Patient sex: F
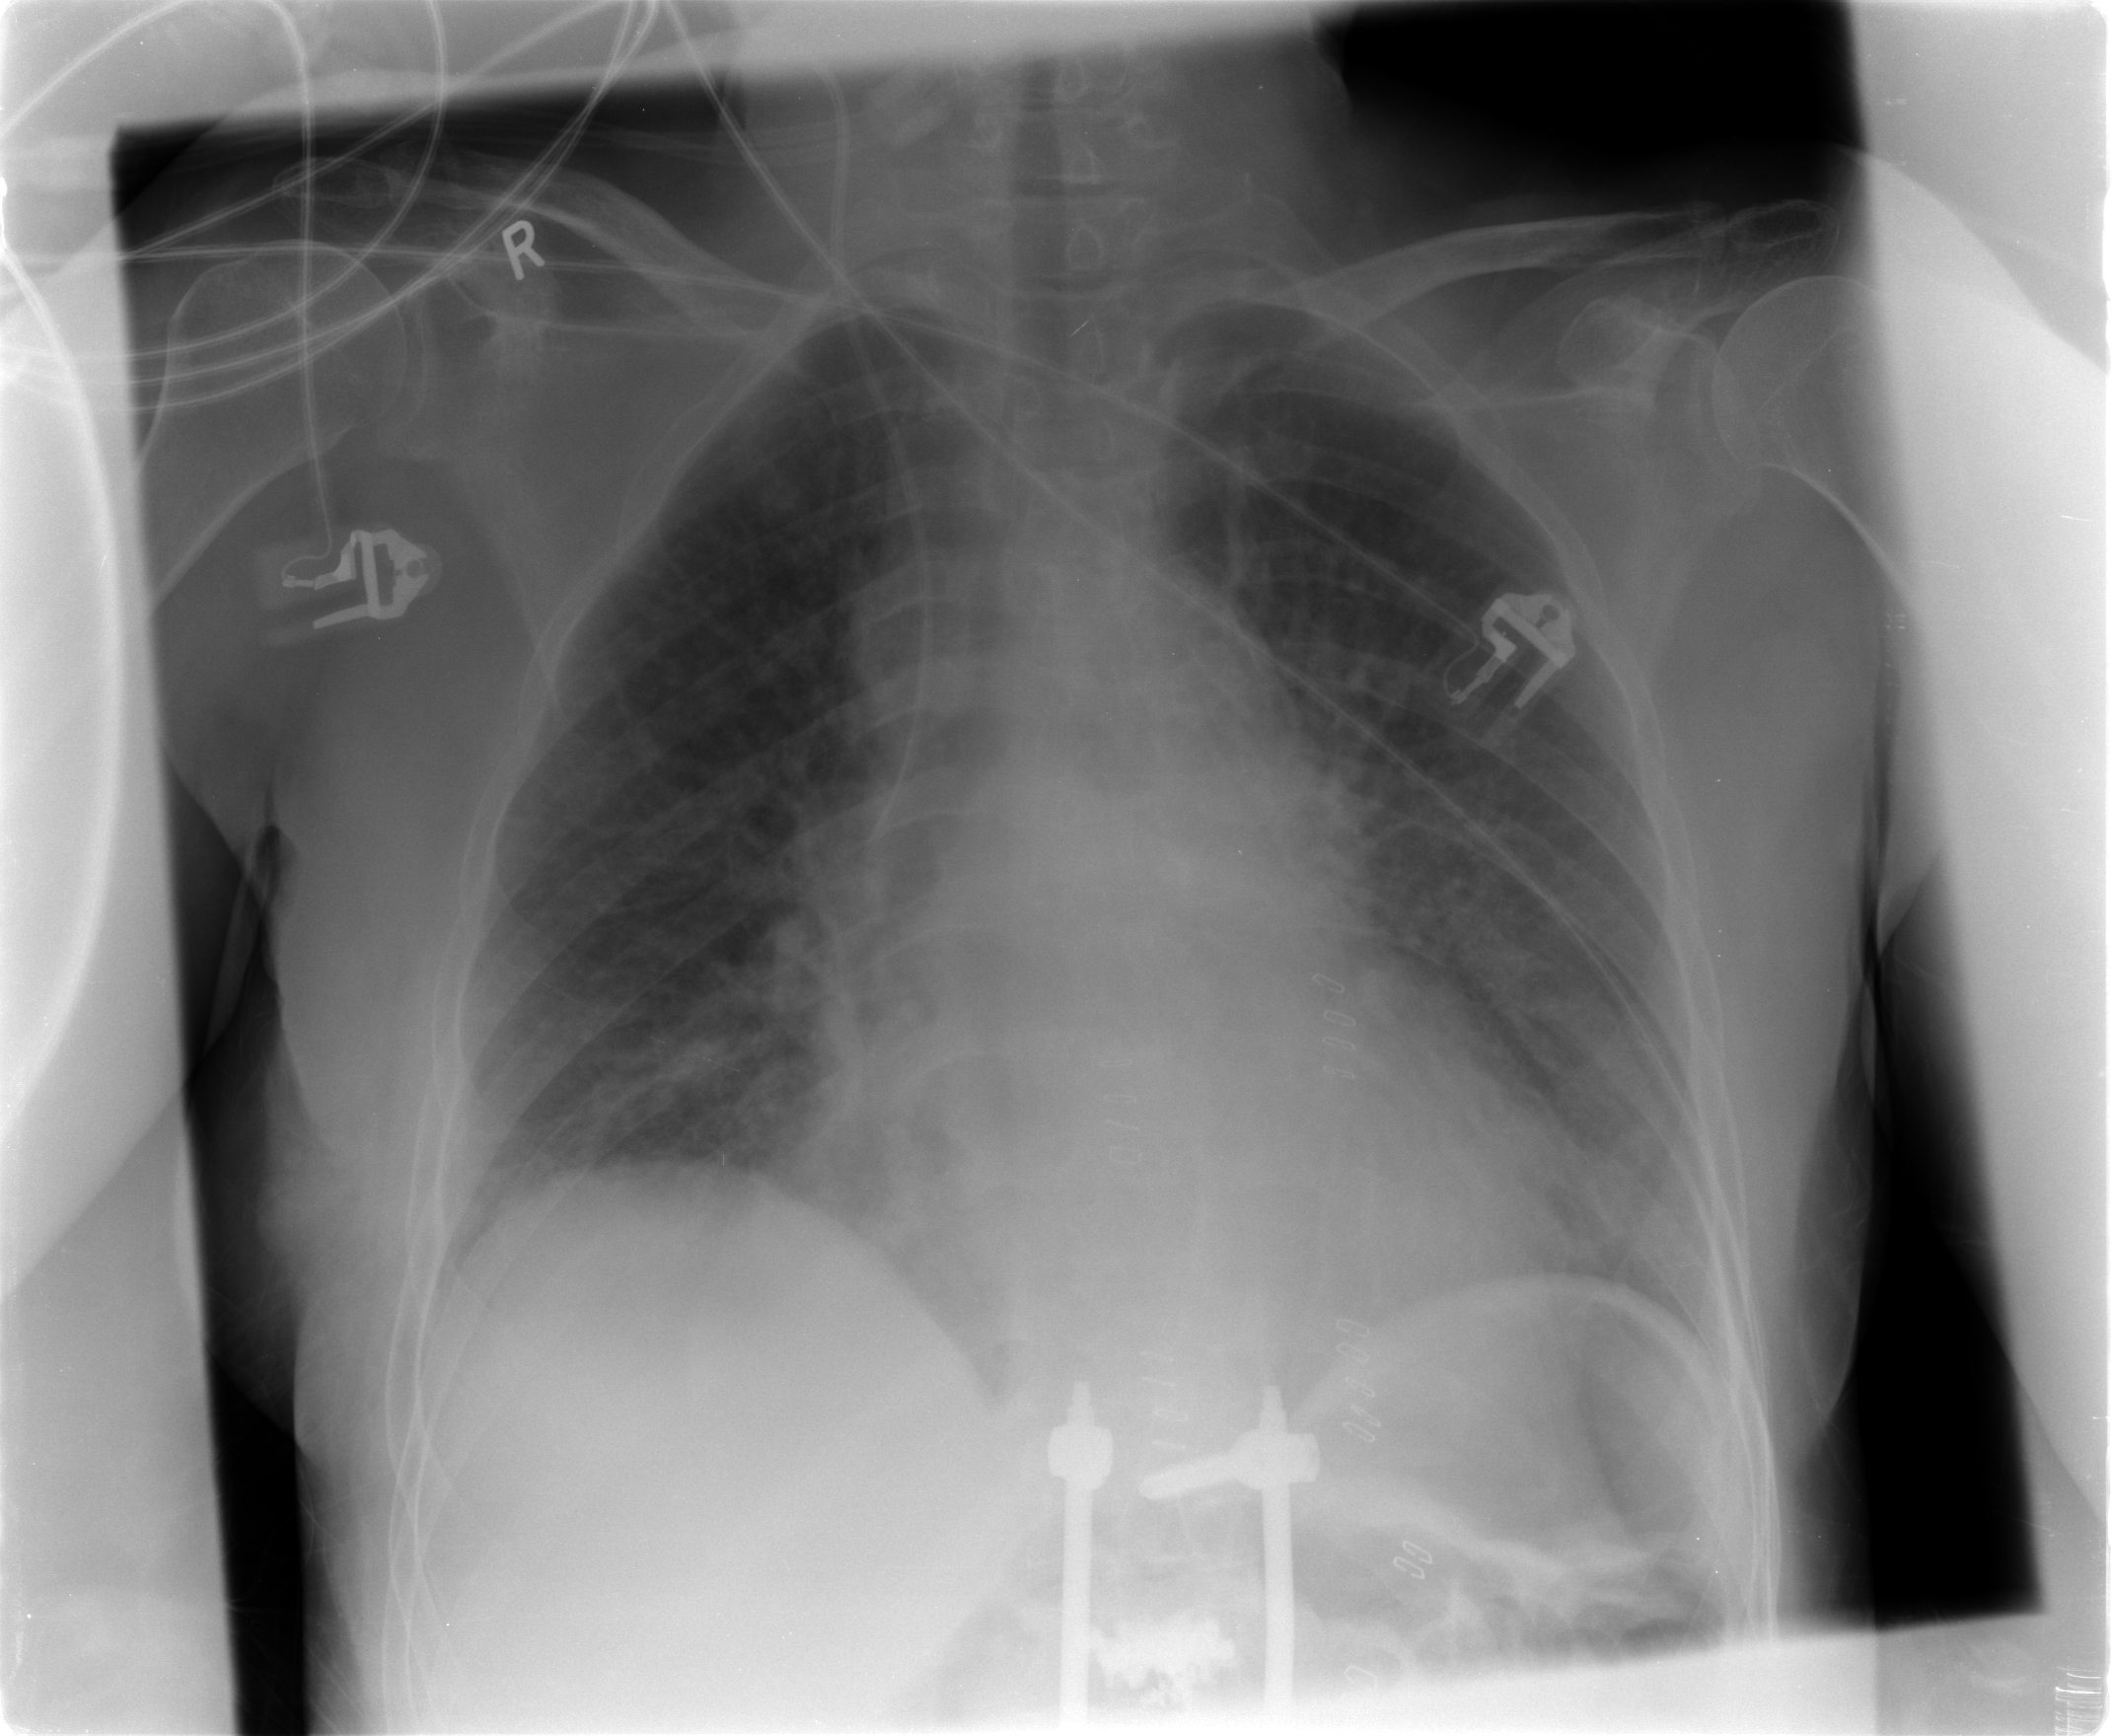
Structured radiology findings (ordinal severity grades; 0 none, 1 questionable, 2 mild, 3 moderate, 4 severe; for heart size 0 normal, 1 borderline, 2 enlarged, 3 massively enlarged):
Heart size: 2
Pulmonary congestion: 2
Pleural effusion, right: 0
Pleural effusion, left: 0
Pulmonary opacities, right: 0
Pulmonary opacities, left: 0
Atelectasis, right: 2
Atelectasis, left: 0